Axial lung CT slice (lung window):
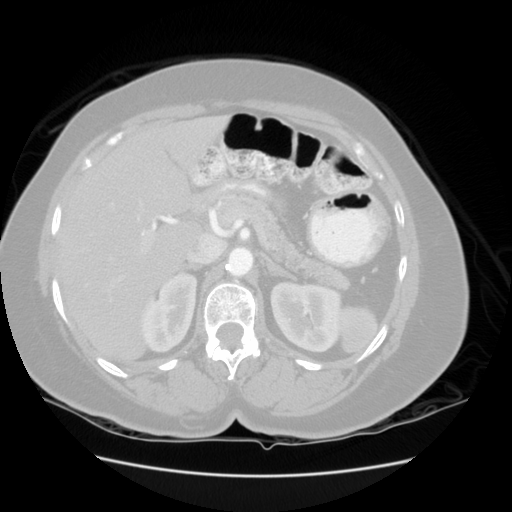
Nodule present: no